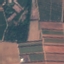
Label: PermanentCrop